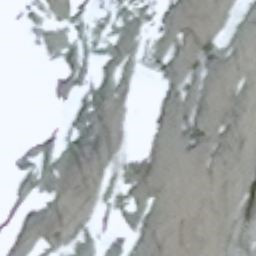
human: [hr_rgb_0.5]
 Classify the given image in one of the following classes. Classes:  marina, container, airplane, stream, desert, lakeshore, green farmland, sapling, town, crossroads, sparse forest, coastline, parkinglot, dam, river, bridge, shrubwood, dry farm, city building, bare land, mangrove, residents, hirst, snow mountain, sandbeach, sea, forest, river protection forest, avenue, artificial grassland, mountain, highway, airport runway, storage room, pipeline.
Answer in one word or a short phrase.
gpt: snow mountain